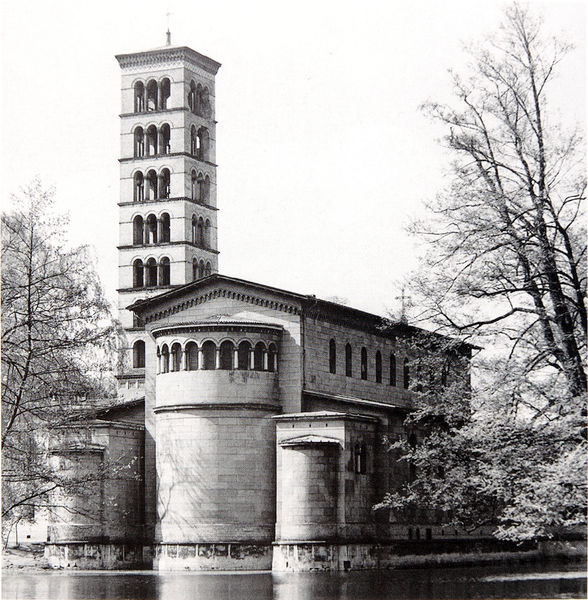
Titel: Friedenskirche in Potsdam-Sanssouci
Künstler: Ludwig Persius
Standort: Potsdam-Sanssouci
Institution: Friedenskirche
Schlagwörter: baum, blätter, himmel, schatten, wasser, weiß, bäume, fluss, kirchturm, landschaft, see, teich, ufer, äste, fenster, frankreich, grau, hell, licht, schwarz, säulen, dach, gebäude, haus, architektur, stein, steine, natur, spiegelung, zweige, gewässer, kirche, sonne, renaissance, wald, rund, turm, weiher, balkon, bogen, italien, verlassen, mauer, backstein, weis, pilaster, rundbogen, foto, fotografie, bögen, glockenturm, kloster, kreuz, dom, mauerwerk, schwarz-weiss, arkaden, kathedrale, photo, halbkreis, fries, lanschaft, apsis, rundbögen, romanik, historismus, wasserschloss, bau, campanile, basilika, bauwerk, satteldach, apsiden, bogenfenster, naturstein, potsdam, apsisi, flussw, havel, heilandskirche, neoromanik, sacrow, wannsee, wlad, kiche, rundlich, wasserburg, spiegeung, bügen, heilandkirche, stüler, photographie saalkirche turm